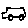
Label: car